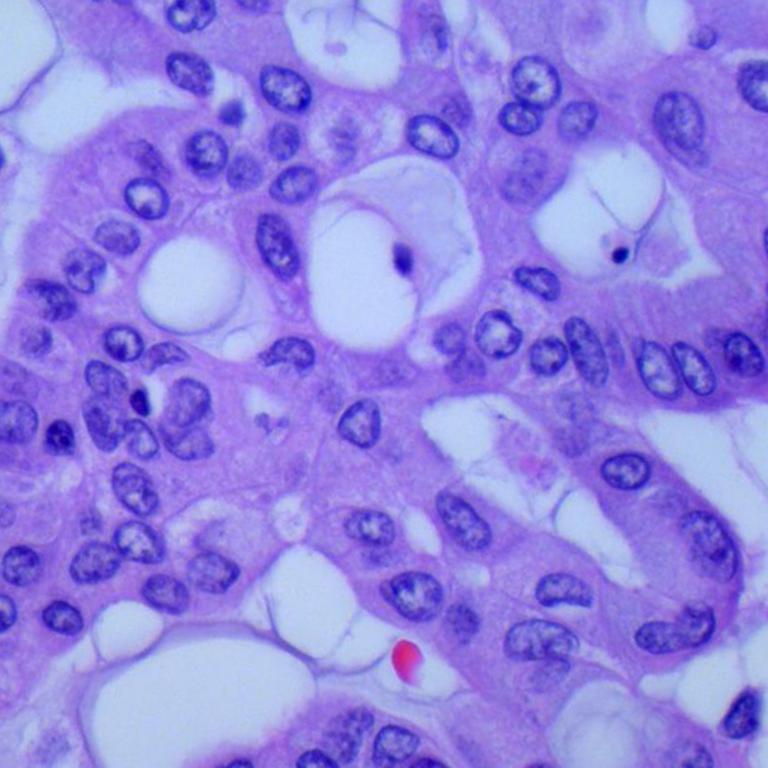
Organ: lung
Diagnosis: adenocarcinomas